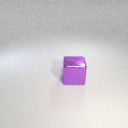
large purple metal cube